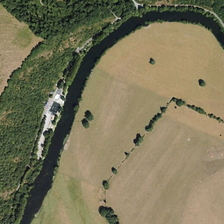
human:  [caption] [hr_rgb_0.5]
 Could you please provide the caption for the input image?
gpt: a long river flows through the farmland .

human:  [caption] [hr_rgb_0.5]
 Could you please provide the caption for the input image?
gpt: on either side of the river are green fields .

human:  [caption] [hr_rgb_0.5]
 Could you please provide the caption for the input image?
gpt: a long river flows through the farmland .

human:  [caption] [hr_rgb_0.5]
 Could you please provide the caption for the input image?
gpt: on either side of the river are green fields .

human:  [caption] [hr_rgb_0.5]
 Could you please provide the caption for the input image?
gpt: a long river flows through the farmland .